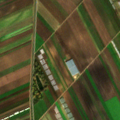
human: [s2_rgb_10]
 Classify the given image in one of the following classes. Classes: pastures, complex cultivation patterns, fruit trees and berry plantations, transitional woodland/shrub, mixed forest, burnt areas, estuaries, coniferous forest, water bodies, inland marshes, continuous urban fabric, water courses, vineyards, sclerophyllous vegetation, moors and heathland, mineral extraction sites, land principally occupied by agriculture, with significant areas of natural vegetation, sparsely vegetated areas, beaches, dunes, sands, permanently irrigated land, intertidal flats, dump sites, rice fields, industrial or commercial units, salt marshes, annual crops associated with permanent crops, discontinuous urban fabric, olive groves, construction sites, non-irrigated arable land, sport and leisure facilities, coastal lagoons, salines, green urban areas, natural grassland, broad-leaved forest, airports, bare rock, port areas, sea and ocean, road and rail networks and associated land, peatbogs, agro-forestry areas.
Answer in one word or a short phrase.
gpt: non-irrigated arable land